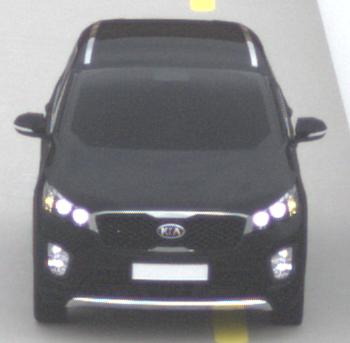
Make: KIA
Model: Sorento 2.2 CRDi
Detailed model: Sorento (UM)
Model produced from: 2015/03
Model produced until: 2017/10
Doors: 5
Color: black
Road condition: dry road
Daytime: morning or afternoon
Contrast: low contrast